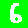
Digit: 6